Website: apple
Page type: customer-info-address
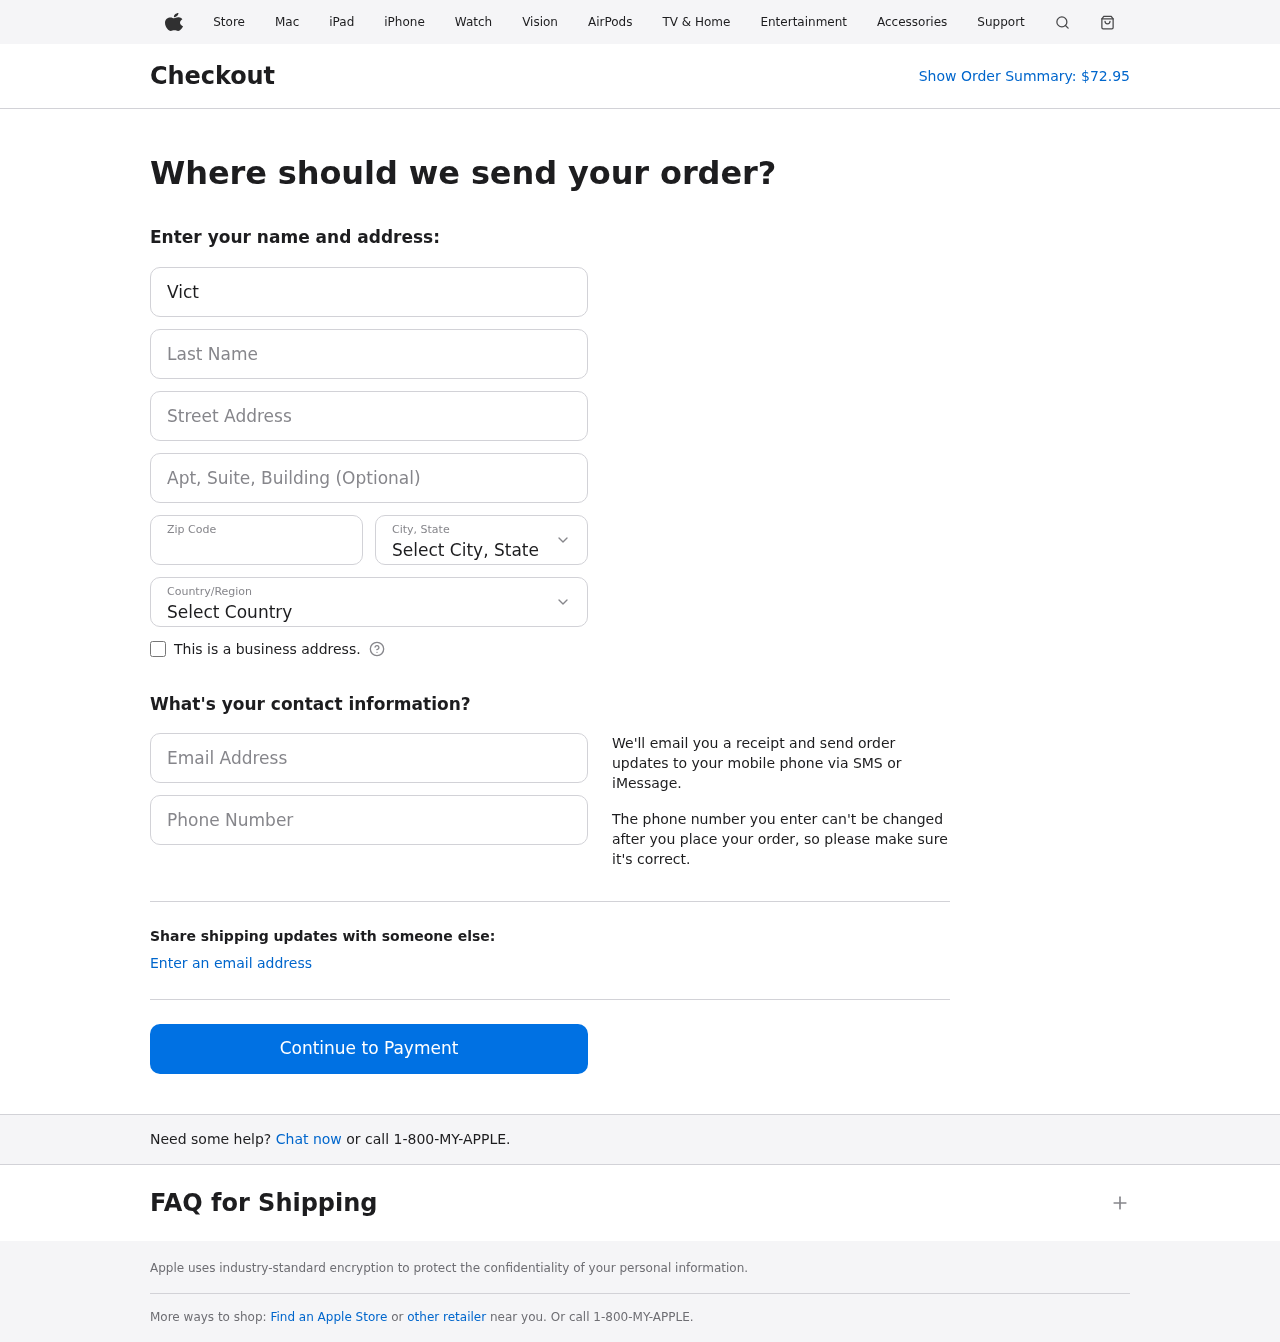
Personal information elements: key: PII_CITY_STATE
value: Evansstad, AR
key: PII_COUNTRY
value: United States
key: PII_EMAIL
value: victoria_thompson@yahoo.com
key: PII_FIRSTNAME
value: Victoria
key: PII_LASTNAME
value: Thompson
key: PII_PHONE
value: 5572074577
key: PII_POSTCODE
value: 80271
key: PII_STREET
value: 170 Joshua Flats Apt. 189
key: PII_STREET2
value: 99777 Walters Ports Apt. 546
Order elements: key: ORDER_TOTAL
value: $72.95